You are looking at the raw vibration waveform of a rotating shaft. Determine the machine's mechanical condition. Answer with exactly one of: normal, misalignment, unbalance, looseness.
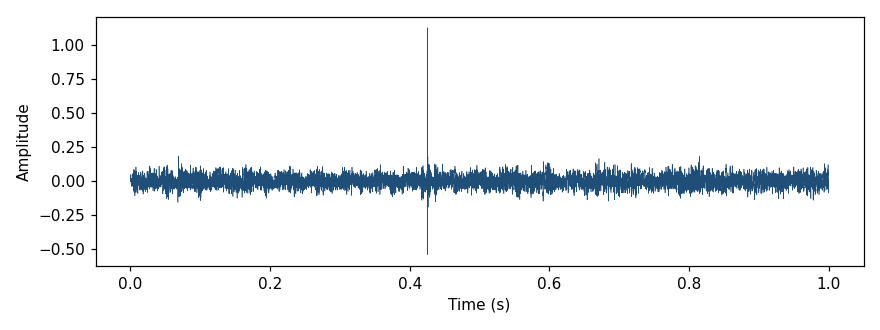
Answer: unbalance